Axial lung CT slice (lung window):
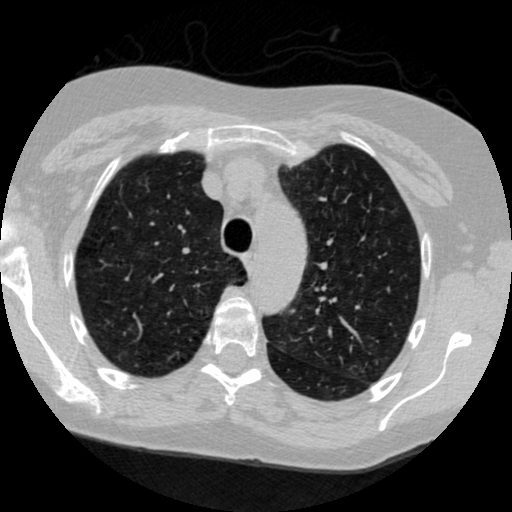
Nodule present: no